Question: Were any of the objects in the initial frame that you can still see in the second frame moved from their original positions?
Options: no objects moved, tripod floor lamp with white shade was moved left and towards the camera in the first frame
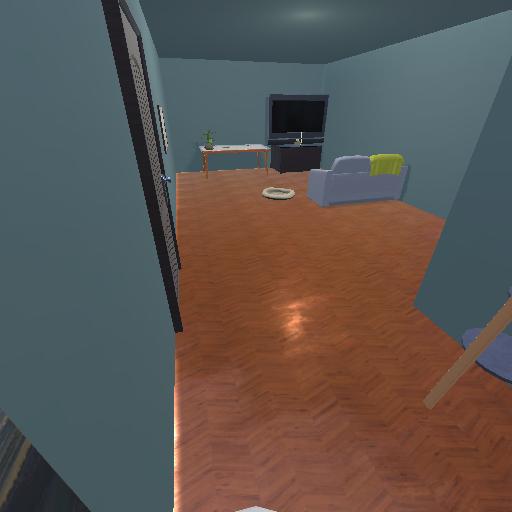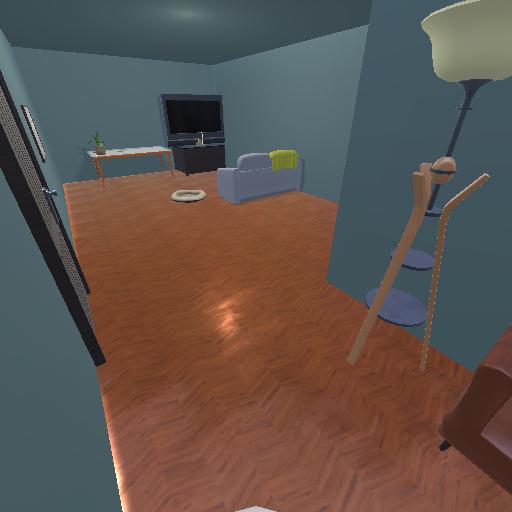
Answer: no objects moved